Interaction volume radius: 5 \u00c5
Interaction volume height: 15 \u00c5
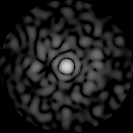
Disorder parameter: 0.8088